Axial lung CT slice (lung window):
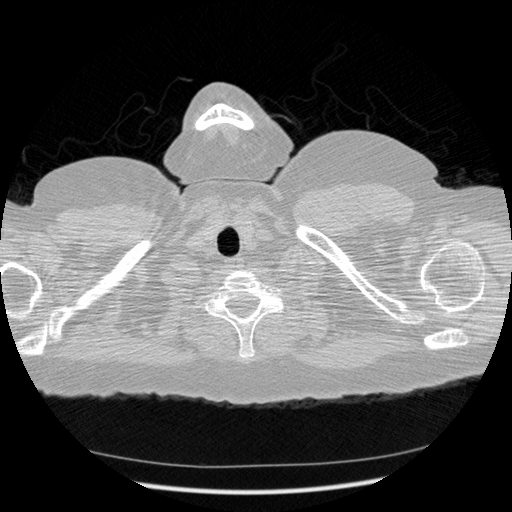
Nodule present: no